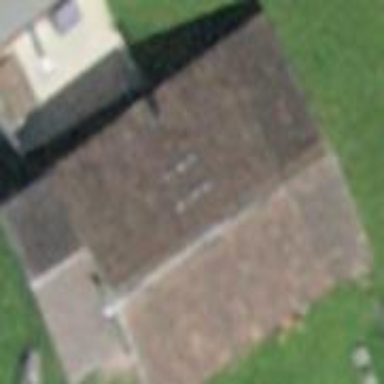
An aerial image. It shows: Detached building.